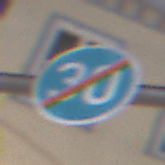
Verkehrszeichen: EndeMindestgeschwindigkeit
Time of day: Night
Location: Outdoor (Urban)
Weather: Overcast
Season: Winter
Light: Artificial